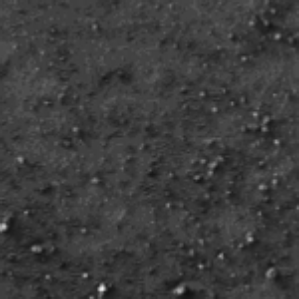
Label: frost